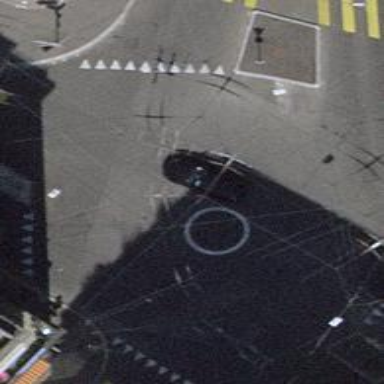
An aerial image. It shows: Mini roundabout on the road.